Question: I am trying to get the list item's bullets to move up. As you can see in the image below the red is where I would like everything. The bullets and the dropdowns need to move up. These fields are dynamic and come from a db. Pretty much I want it to look centered and nice and can't figure it out.
---

The CSS I am using is:
'''
body { background: #CCCCCC; }
li { margin: .5em 0% .5em 0; }
#Questionaire {
background: #FFF;
width: 650px;
margin: 10px;
padding: 10px;
border: solid 2px;
}
'''
EDIT:
Added the html
'''
<div id="Questionaire">
<!--<input type="checkbox" id="cbxSurveyEnabled" value="On" />On-->
<ul id="QuestionContainer">
<li id='exists_27'><span><textarea rows='5' cols='60' id='exists_text_27'>Please rate the educational value of the reviewer</textarea></span><span><select id='exists_ddl_27'><option value='YesNo'>YesNo</option><option value='Scale1to3'>Scale1to3</option><option value='Scale1to5' selected>Scale1to5</option><option value='Checkbox'>Checkbox</option></select></span><span><a href='#' onclick="DeleteQuestion('exists_27'); return false;"><img src='images/remove.png' alt=x' /></a></span></li><li id='exists_4'><span><textarea rows='5' cols='60' id='exists_text_4'>On a scale of 1 to 3 how helpful did you find this response?</textarea></span><span><select id='exists_ddl_4'><option value='YesNo'>YesNo</option><option value='Scale1to3' selected>Scale1to3</option><option value='Scale1to5'>Scale1to5</option><option value='Checkbox'>Checkbox</option></select></span><span><a href='#' onclick="DeleteQuestion('exists_4'); return false;"><img src='images/remove.png' alt=x' /></a></span></li><li id='exists_1'><span><textarea rows='5' cols='60' id='exists_text_1'>Are you happy?</textarea></span><span><select id='exists_ddl_1'><option value='YesNo' selected>YesNo</option><option value='Scale1to3'>Scale1to3</option><option value='Scale1to5'>Scale1to5</option><option value='Checkbox'>Checkbox</option></select></span><span><a href='#' onclick="DeleteQuestion('exists_1'); return false;"><img src='images/remove.png' alt=x' /></a></span></li><li id='exists_32'><span><textarea rows='5' cols='60' id='exists_text_32'>Check if you are OK.</textarea></span><span><select id='exists_ddl_32'><option value='YesNo'>YesNo</option><option value='Scale1to3'>Scale1to3</option><option value='Scale1to5'>Scale1to5</option><option value='Checkbox' selected>Checkbox</option></select></span><span><a href='#' onclick="DeleteQuestion('exists_32'); return false;"><img src='images/remove.png' alt=x' /></a></span></li>
</ul>
<input type="button" onclick="submitData(); return false;" value="Submit" />
<input type="button" onclick="addQuestion(); return false;" value="Add question" />
</div>
'''
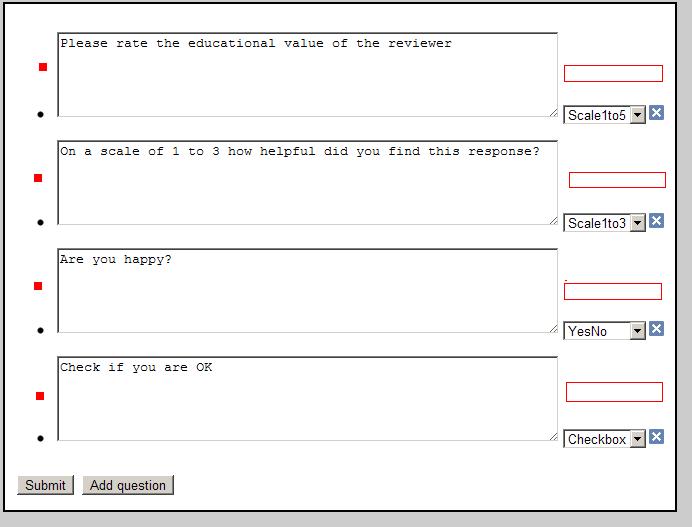
Answer: What html elemets do you use?
If you use basic html tag like 'table' and 'td', try this:
'''
<table>
<!-----loop goes here--->
<tr>
<td valign="top">
<li />
</td>
<td valign="top">
<textarea></textarea>
</td>
<td valign="top">
<select>
<option>select 1</option>
<option>select 2</option>
</select>
</td>
</tr>
<!---end loop---->
</table>
'''
if you using Div elements try this:
'''
<!-----loop goes here--->
<div>
<div style="float: left">
<li />
</div>
<div style="float: left">
<textarea></textarea></div>
<div>
<select>
<option>select 1</option>
<option>select 2</option>
</select>
</div>
</div>
<!---end loop---->
'''